Question: Currently we're experimenting with TFS2012. We're new to agile, but love it right away. Anyway, what we're looking for is cross-project / cross-sprint resource planning facility.
To be more specific, if I work in multiple projects simultaneously, I need a view for my superiors to show them how busy I am. Something very much like this :

Now I know that TFS has all the data required for that. Does such a thing exist? Or would I have to develop a plugin myself?
EDIT: Since this has been answered, I posted a <URL>.
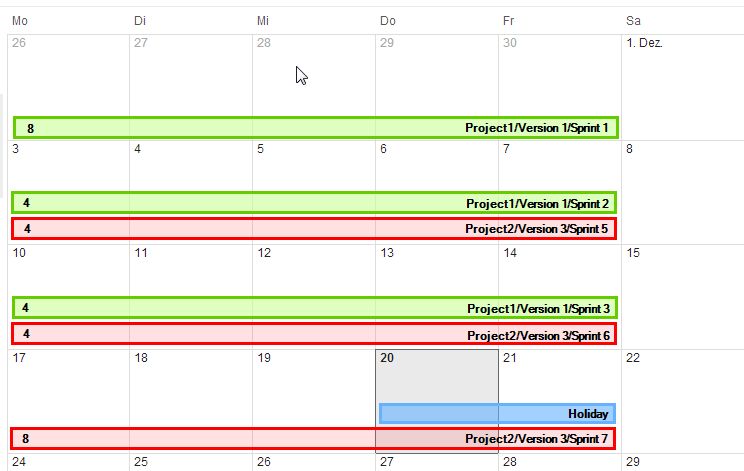
Answer: I haven't seen anything with such a feature, however <URL> to generate an iCal which can be imported to an exchange calendar seems fairly easy.